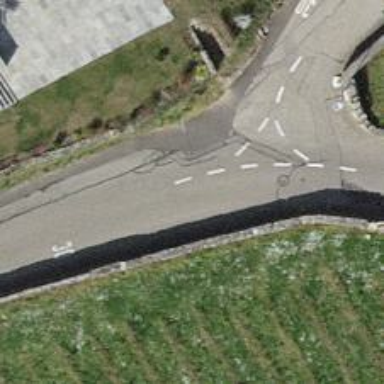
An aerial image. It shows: Residential road with asphalt surface and no sidewalk.